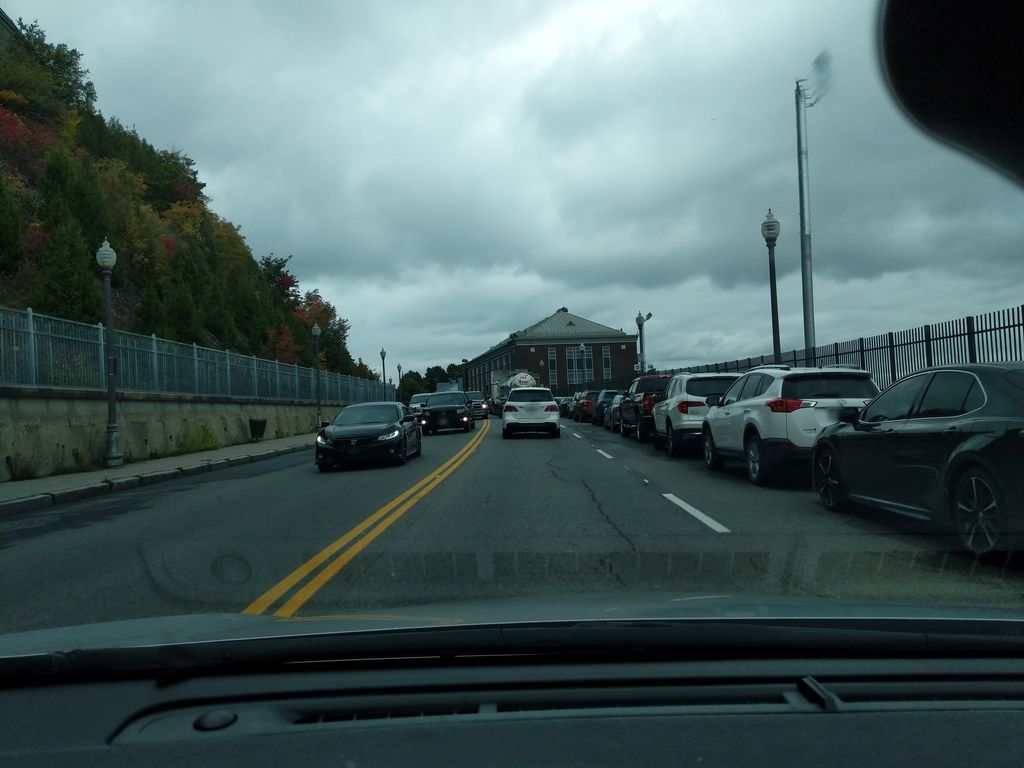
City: quebec_city